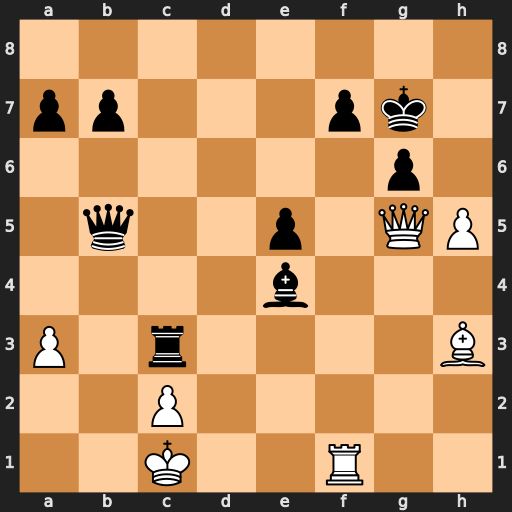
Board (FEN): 8/pp3pk1/6p1/1q2p1QP/4b3/P1r4B/2P5/2K2R2
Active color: w
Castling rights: -
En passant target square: -
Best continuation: Qf6+ Kh6 Qh8+